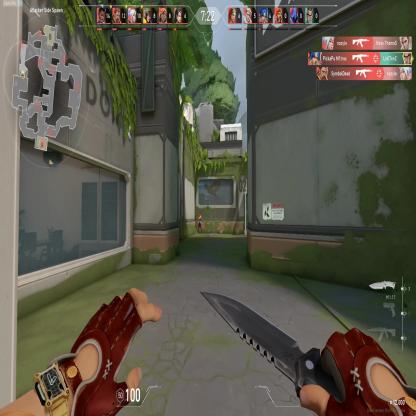
Label: enemy